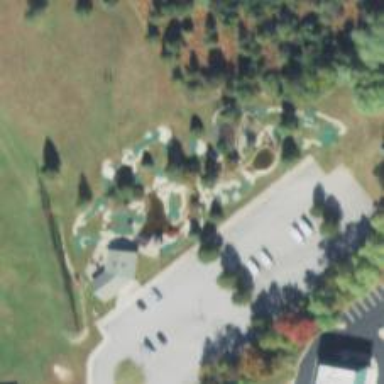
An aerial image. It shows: Miniature golf course.